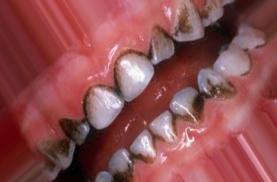
Condition: Tooth Discoloration